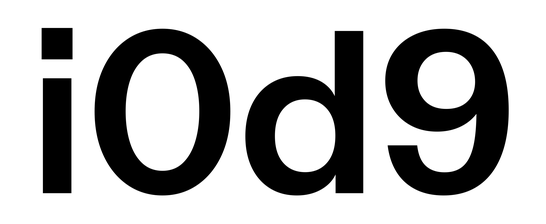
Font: InstrumentSans_SemiBold